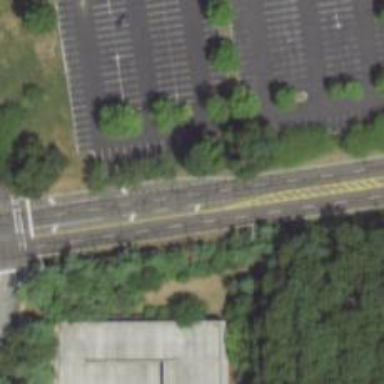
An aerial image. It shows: Secondary road with asphalt surface.